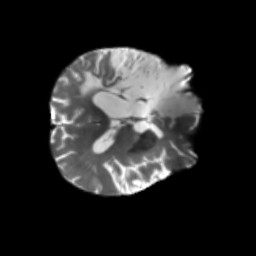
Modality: T2w
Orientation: axial
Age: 64
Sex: male
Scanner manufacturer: siemens
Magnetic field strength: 3 T
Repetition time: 5.25 s
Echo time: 0.08 s